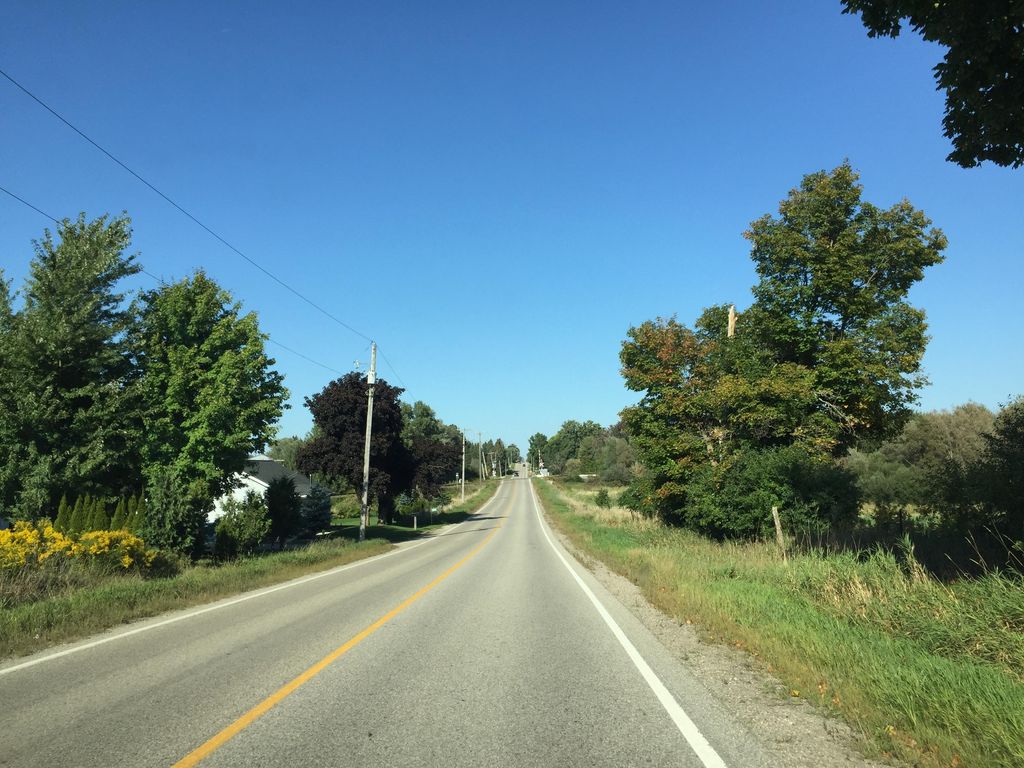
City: kitchener-waterloo